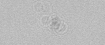
Label: camera_spot